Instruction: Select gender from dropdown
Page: traveler
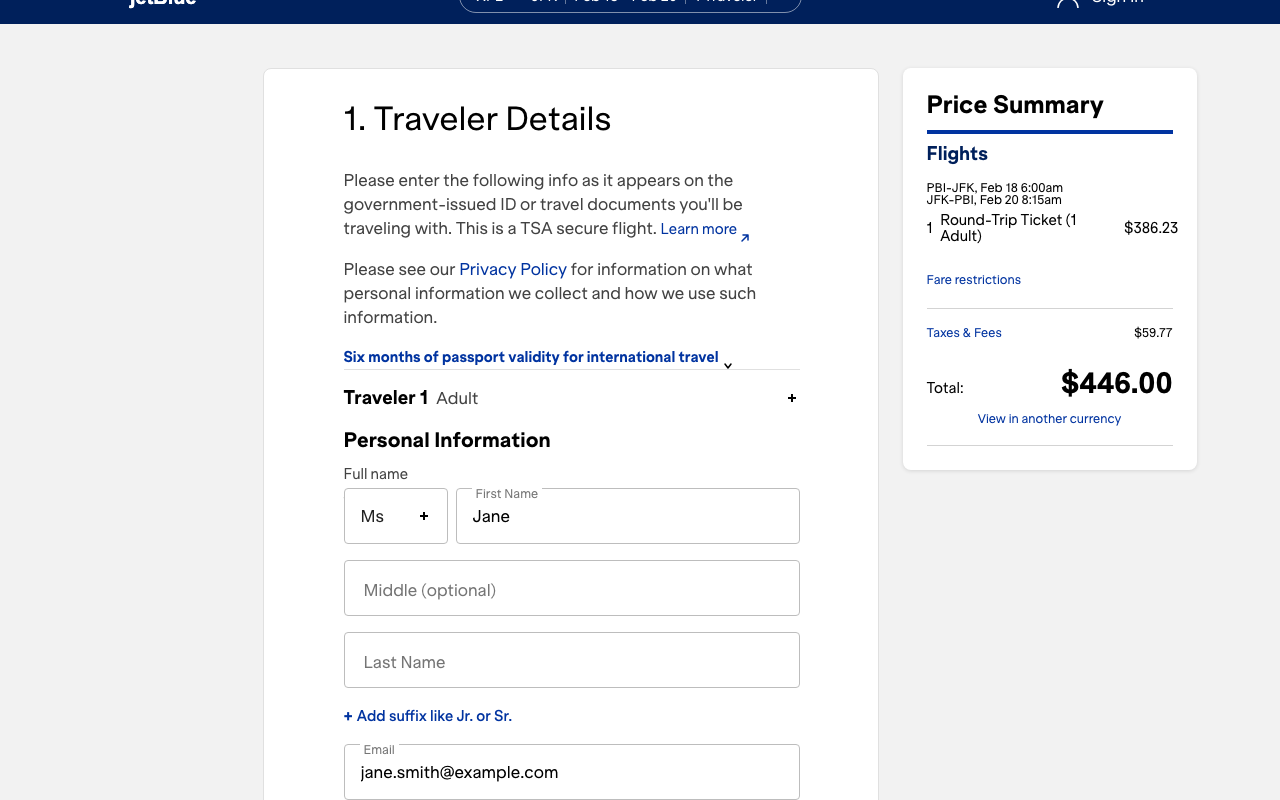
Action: click